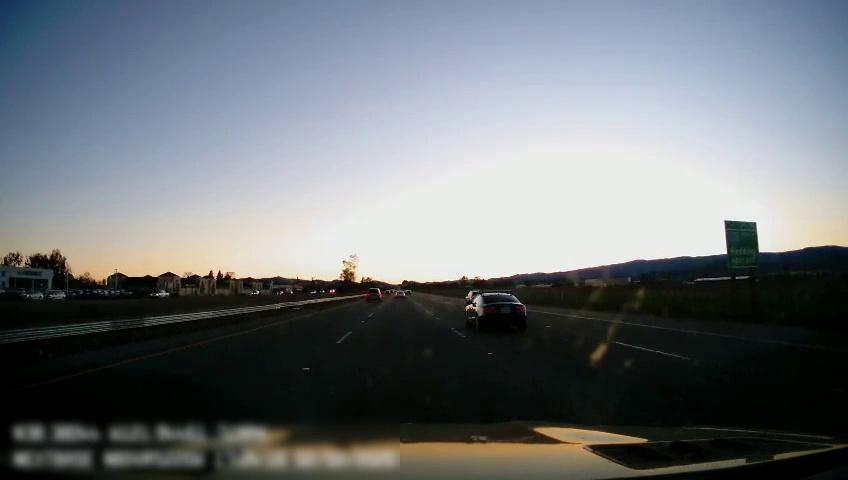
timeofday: Dusk/Dawn/Twilight
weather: Cloudy
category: Drivable Space
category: Vehicles | SUV
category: Vehicles | Car
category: Vehicles | SUV
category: Vehicles | Truck
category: Vehicles | Car
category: Vehicles | SUV
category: Vehicles | Car
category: Vehicles | SUV
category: Lanes | Alternate Lane
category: Lanes | Current Lane
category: Lanes | Current Lane
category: Lanes | Alternate Lane
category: Lanes | Alternate Lane
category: Traffic | Signs